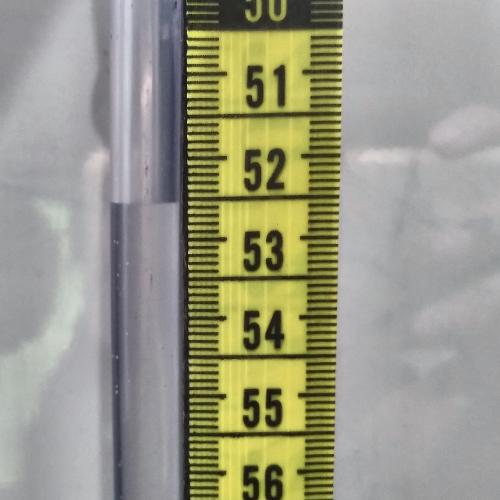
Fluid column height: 52.5 cm